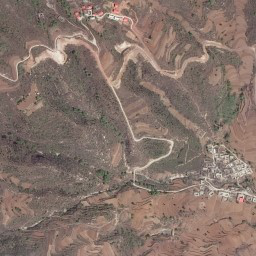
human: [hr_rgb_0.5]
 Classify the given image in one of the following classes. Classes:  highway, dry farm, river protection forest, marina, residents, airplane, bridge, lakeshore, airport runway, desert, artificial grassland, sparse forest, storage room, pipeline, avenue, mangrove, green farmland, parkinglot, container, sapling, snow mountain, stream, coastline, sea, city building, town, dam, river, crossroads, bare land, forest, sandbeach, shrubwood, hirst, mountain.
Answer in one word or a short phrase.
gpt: mountain